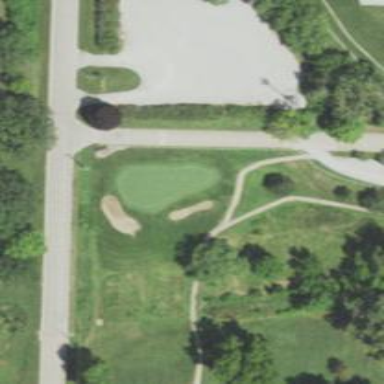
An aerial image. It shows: Well-maintained footway that resembles grade1 track. It is likely path used for golfing.